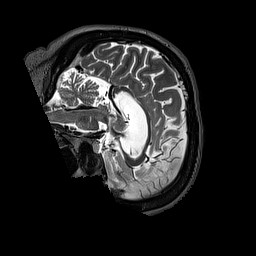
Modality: T2w
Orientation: sagittal
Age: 31
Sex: female
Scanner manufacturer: siemens
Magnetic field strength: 3 T
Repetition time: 3.2 s
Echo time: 0.567 s